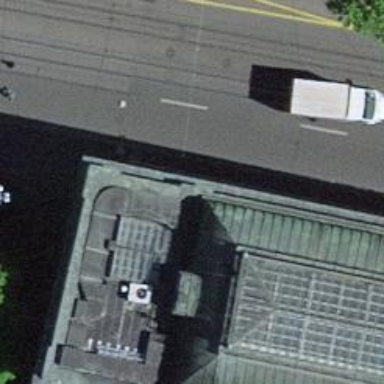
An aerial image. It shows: Museum.